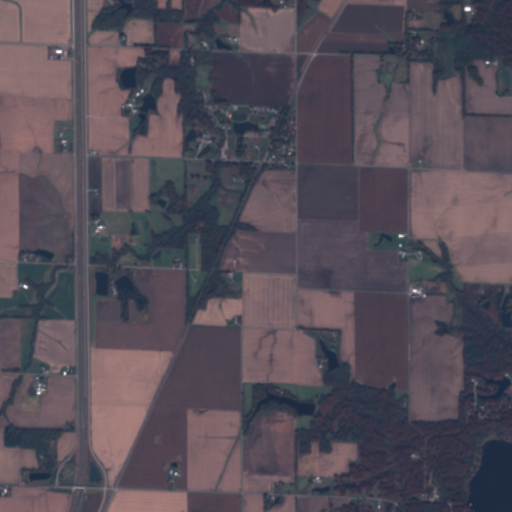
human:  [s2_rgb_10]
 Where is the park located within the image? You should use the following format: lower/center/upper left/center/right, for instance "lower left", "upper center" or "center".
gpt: The park is located in the upper center of the image.
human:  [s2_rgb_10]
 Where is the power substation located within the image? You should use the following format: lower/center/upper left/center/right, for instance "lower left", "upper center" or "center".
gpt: The power substation is located in the upper left of the image.
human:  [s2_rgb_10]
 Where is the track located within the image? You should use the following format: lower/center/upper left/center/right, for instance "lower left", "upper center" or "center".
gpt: There is no track in the image.